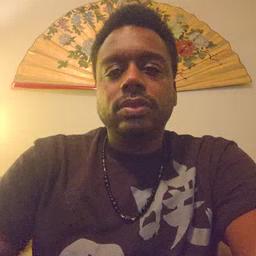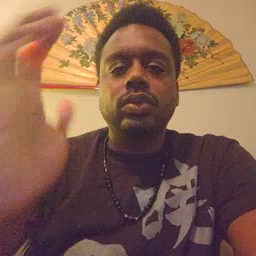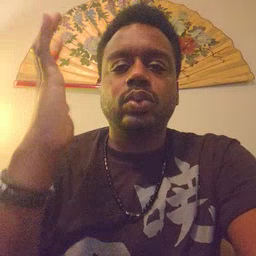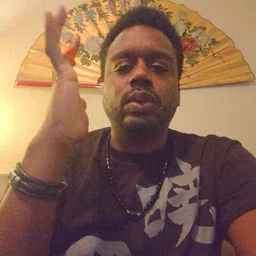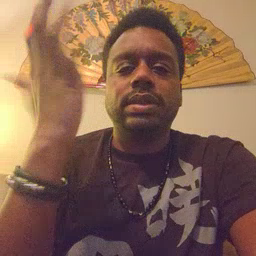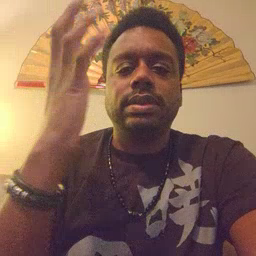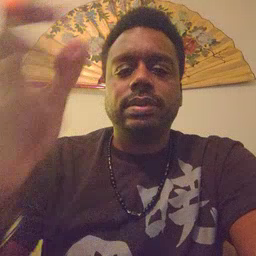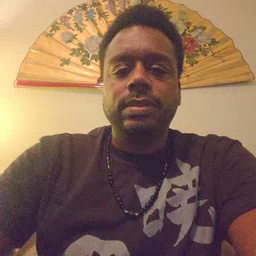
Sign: tree